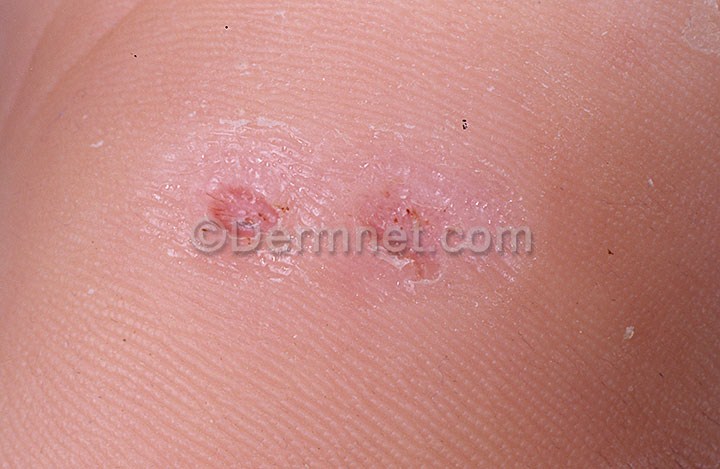
Disease: Warts Molluscum and other Viral Infections